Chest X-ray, PA view. Patient: 63 years old, sex M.
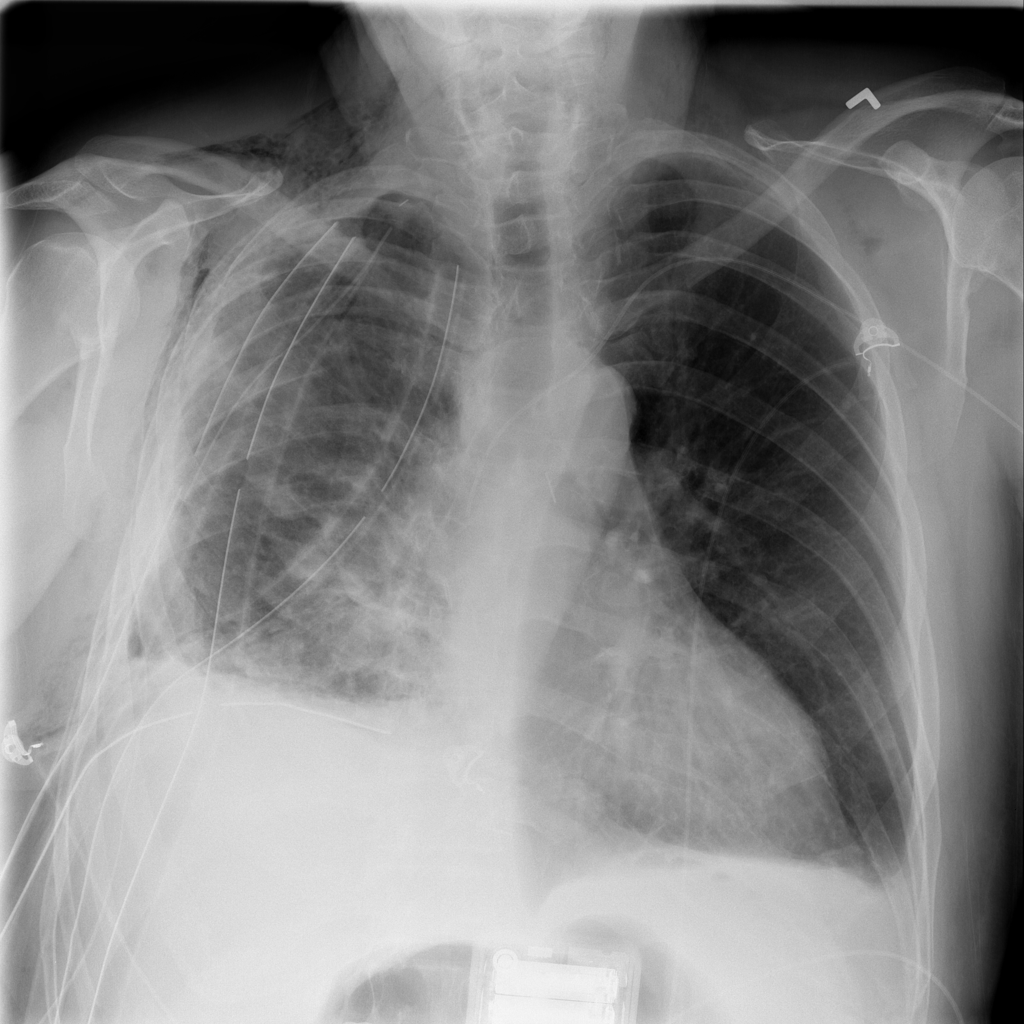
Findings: No Finding